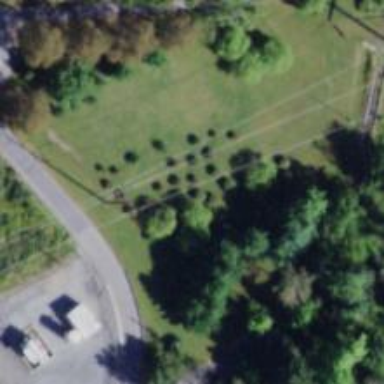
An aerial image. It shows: Park featuring meadow orchard.